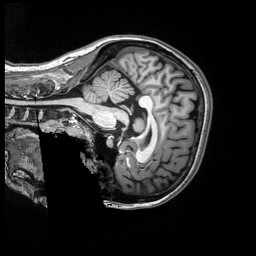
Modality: T1w
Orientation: sagittal
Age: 21
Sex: female
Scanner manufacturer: siemens
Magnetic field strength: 3 T
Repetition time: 2.53 s
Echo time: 0.0033 s